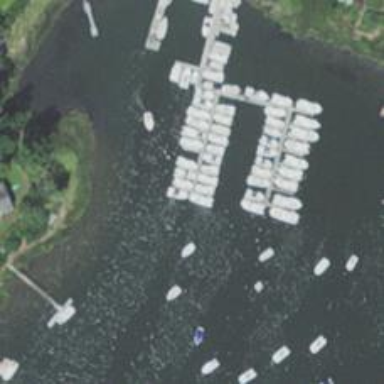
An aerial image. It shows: Pier with mooring facilities.